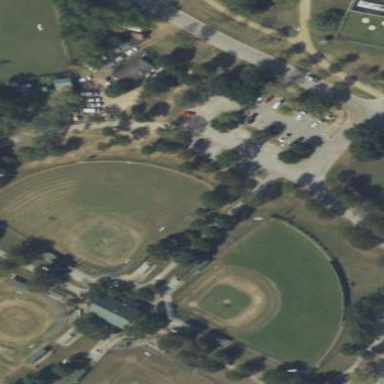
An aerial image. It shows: Softball pitch for leisure land activities.